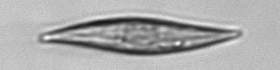
Label: Pleurosigma